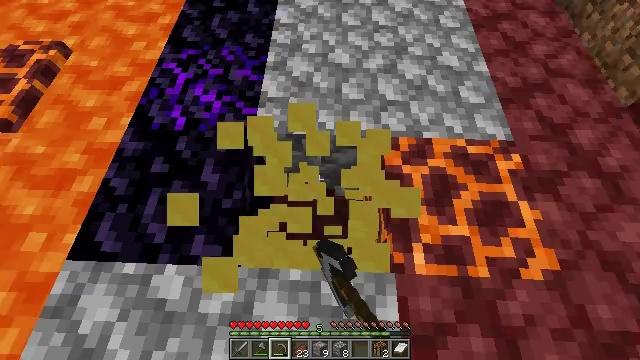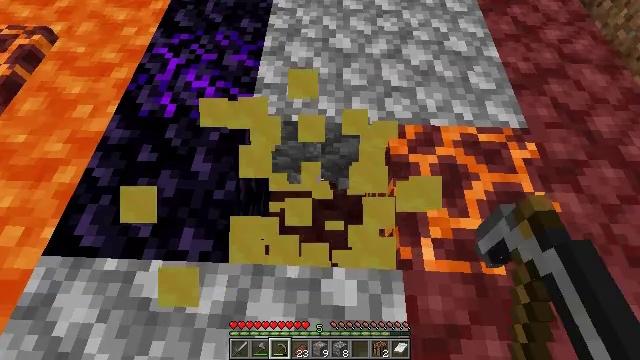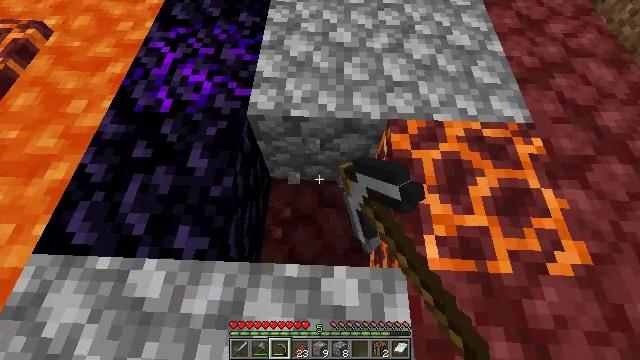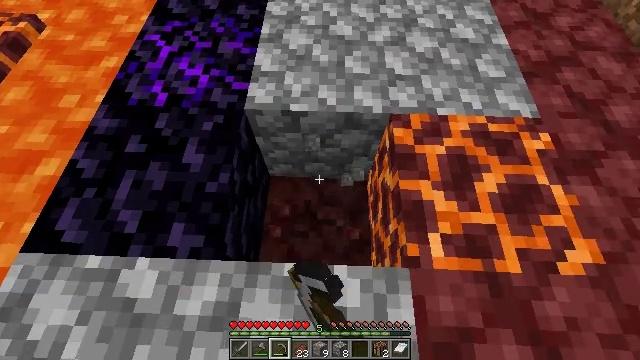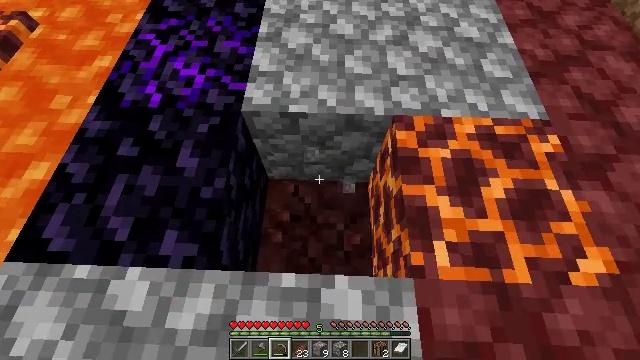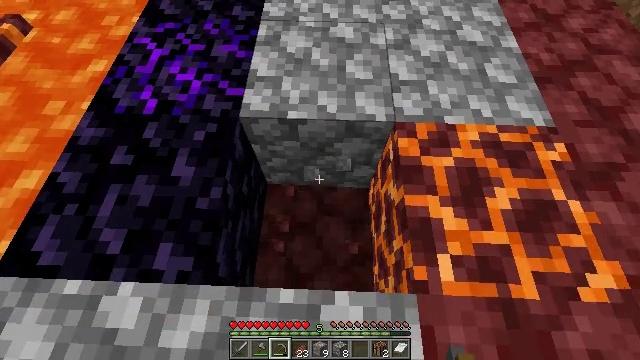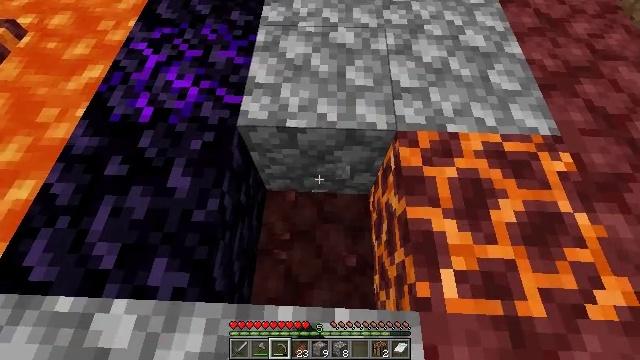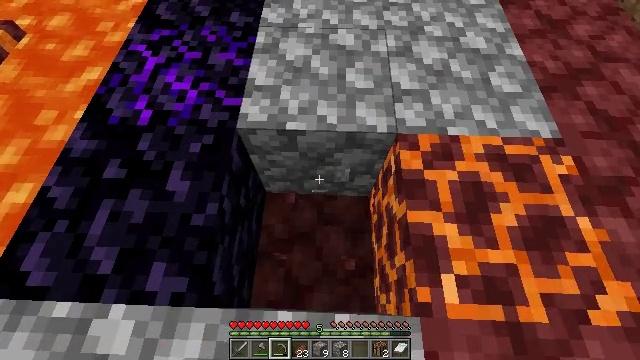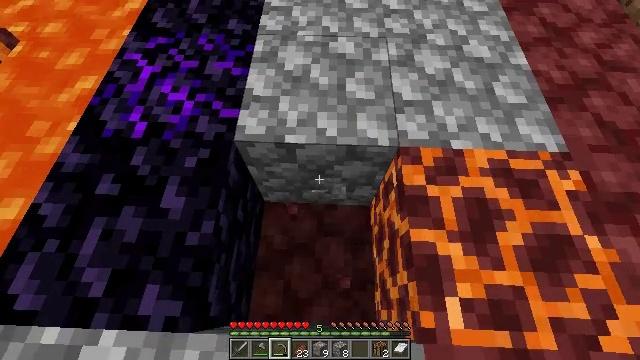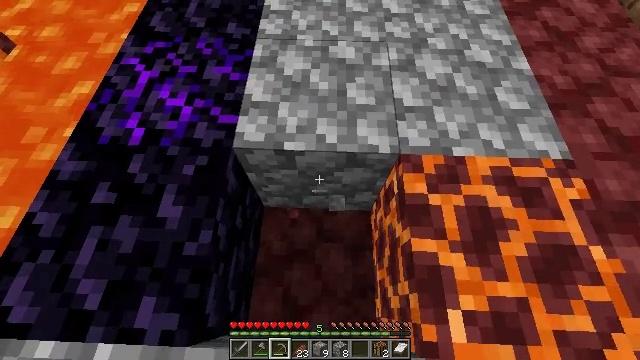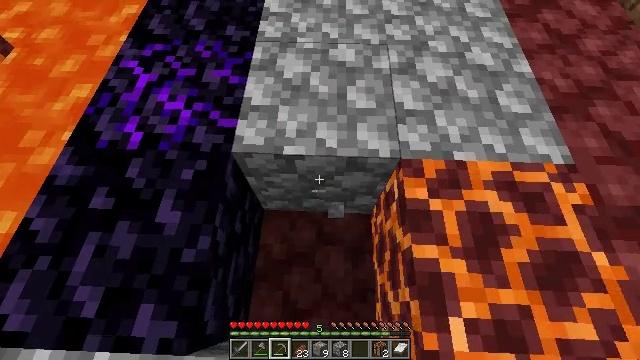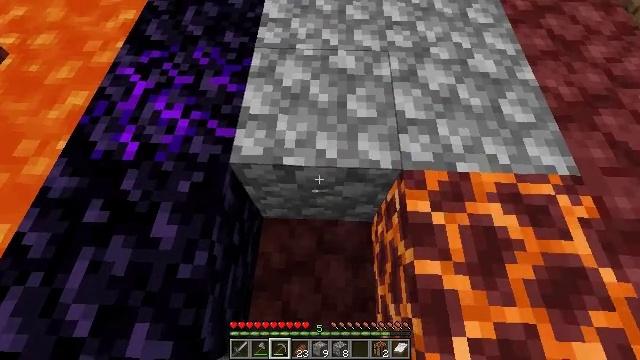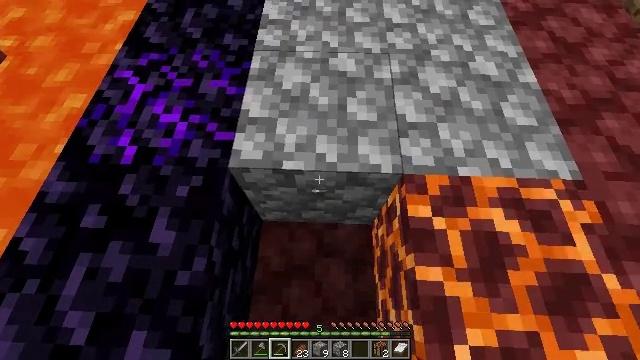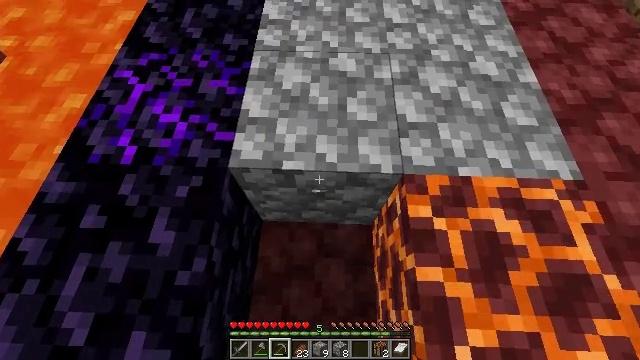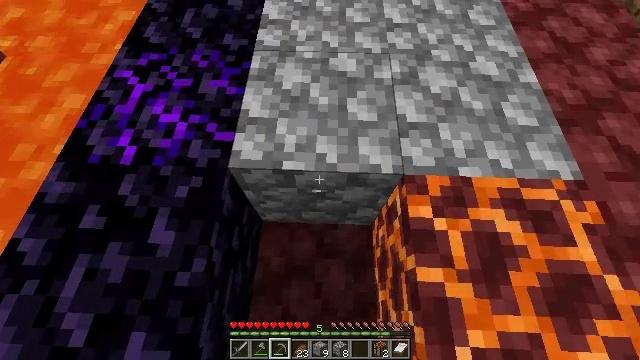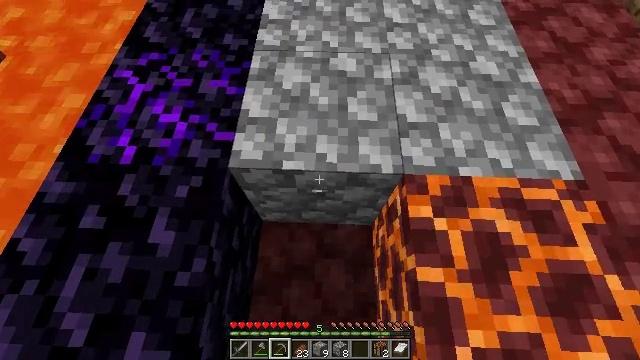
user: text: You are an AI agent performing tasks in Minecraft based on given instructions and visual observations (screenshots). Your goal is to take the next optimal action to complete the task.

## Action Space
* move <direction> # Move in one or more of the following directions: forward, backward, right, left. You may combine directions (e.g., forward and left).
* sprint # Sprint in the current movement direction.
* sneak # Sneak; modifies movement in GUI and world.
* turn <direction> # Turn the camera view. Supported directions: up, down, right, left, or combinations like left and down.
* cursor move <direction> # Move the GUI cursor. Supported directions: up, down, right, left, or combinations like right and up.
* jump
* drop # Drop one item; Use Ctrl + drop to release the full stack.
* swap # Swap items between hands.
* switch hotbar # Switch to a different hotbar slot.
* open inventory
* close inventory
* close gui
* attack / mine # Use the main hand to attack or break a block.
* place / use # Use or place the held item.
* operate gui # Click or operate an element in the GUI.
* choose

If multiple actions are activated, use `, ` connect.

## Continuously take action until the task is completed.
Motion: motion action
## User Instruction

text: Remove birch leaves from trees.
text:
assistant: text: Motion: sneak, attack / mine
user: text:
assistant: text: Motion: sneak, attack / mine
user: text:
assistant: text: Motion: move forward, sneak, attack / mine
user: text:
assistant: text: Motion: move forward, sneak, attack / mine
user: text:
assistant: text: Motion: move forward, sneak, attack / mine
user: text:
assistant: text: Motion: move forward, sneak
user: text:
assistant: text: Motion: move forward, sneak
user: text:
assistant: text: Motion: move forward, sneak
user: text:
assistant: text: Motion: move forward, sneak
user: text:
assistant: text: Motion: move forward, sneak
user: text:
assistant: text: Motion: move forward, sneak
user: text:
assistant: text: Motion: sneak
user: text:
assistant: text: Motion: sneak
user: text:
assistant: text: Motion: sneak
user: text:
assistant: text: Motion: sneak
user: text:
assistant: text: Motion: sneak, turn right and down
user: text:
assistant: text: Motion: sneak, turn right
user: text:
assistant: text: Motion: turn right and up
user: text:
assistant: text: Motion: move right
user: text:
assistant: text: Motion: move right, turn right and up
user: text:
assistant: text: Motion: move forward and move right, turn right and up
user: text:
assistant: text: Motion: move forward and move right, turn up
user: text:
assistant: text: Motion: move forward and move right
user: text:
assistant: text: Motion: move forward
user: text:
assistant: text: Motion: move forward
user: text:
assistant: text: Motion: move forward, turn right
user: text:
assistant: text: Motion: move forward, turn right and up
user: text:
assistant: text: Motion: move forward, turn right
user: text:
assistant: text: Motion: move forward, turn right and down
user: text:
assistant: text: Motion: move forward, turn right and down